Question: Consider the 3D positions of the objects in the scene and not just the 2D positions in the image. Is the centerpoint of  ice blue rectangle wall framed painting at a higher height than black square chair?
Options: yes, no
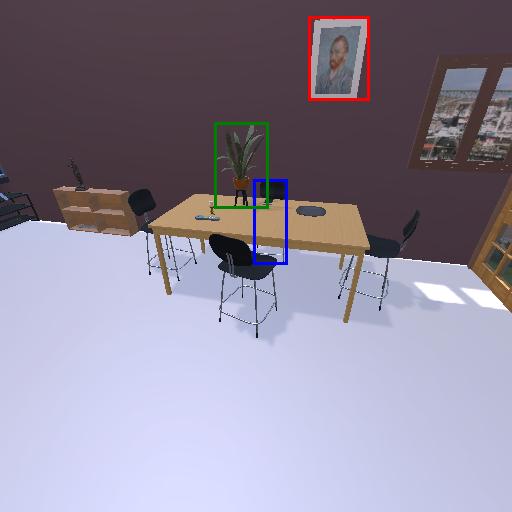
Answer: yes